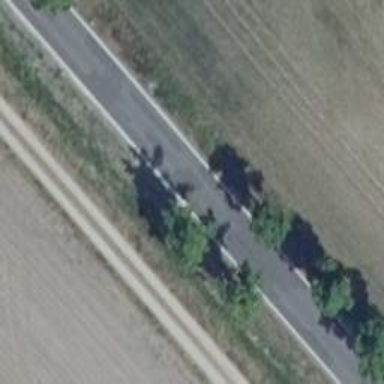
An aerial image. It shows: Row of trees in natural setting.